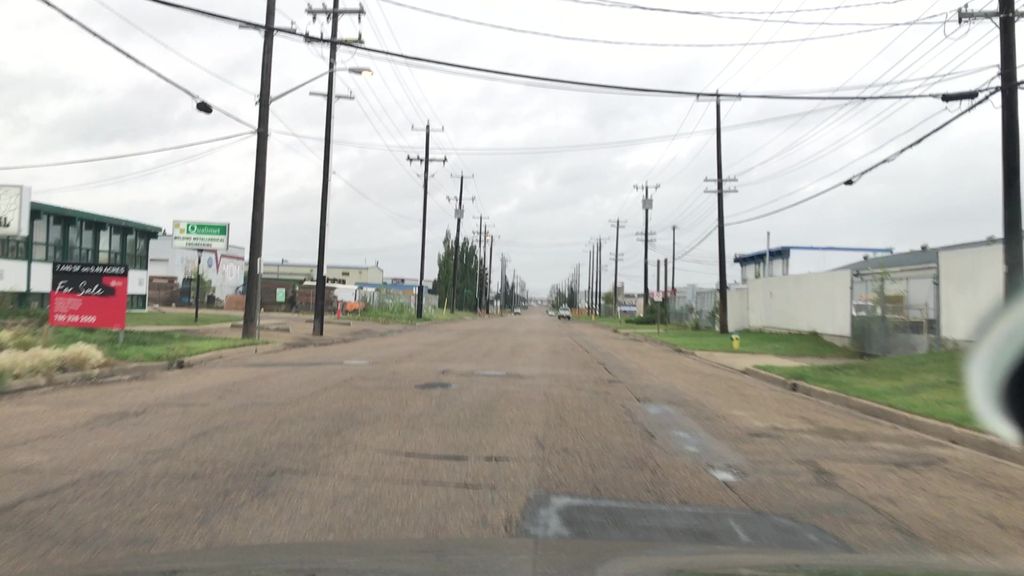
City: edmonton